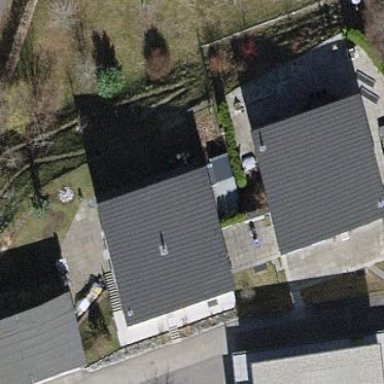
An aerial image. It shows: Detached building with flat roof.